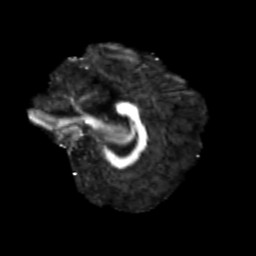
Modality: FA
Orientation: sagittal
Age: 27
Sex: female
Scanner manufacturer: siemens
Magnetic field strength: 3 T
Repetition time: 3.5 s
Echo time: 0.125 s